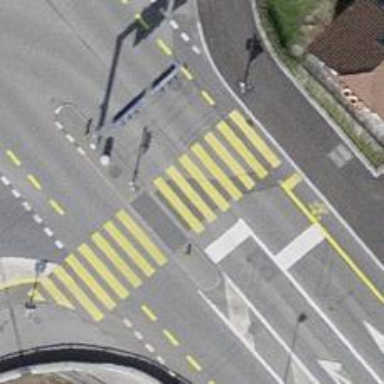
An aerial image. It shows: Crossing on the footway with traffic signals.